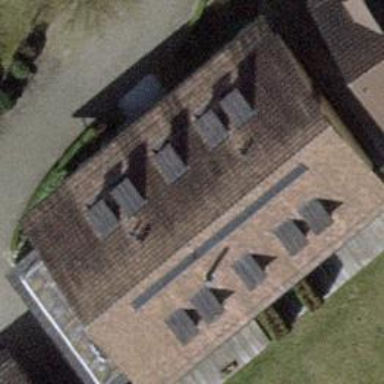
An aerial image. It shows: Gabled roof apartments building.